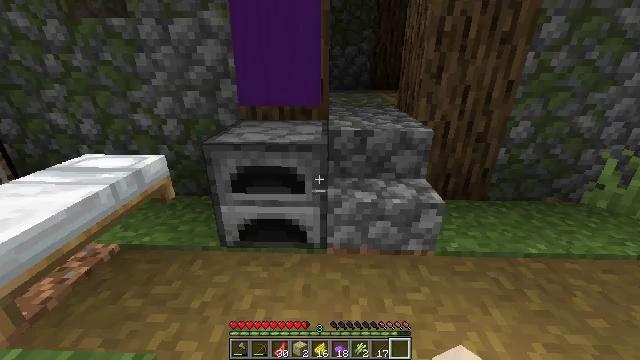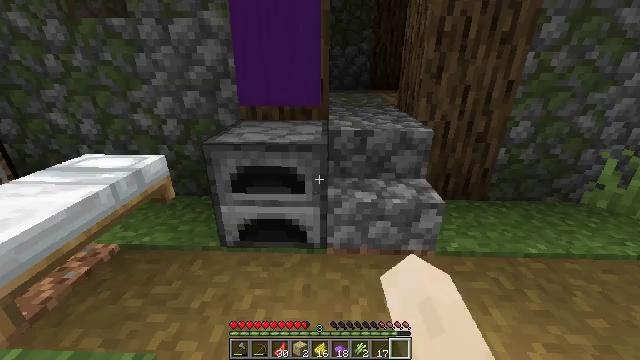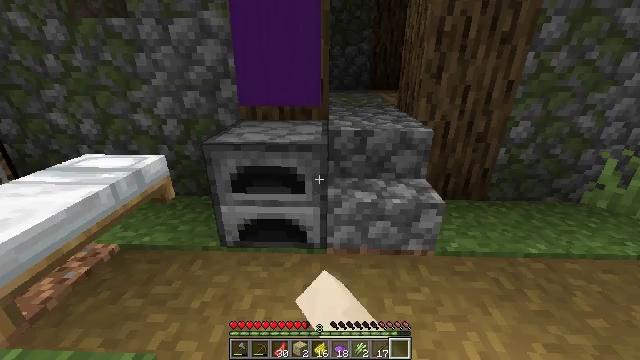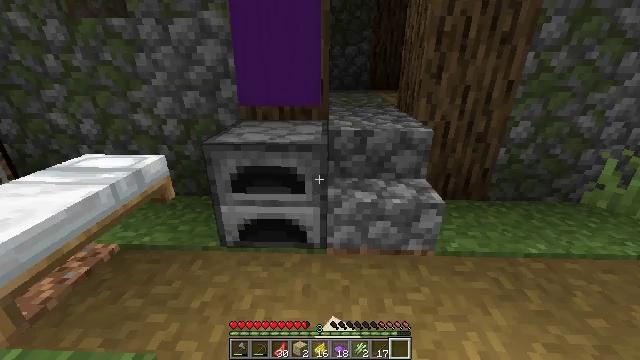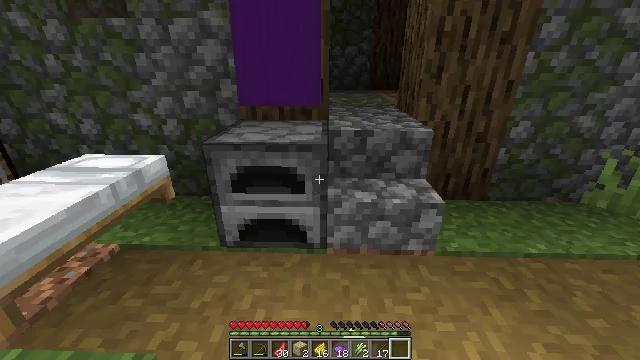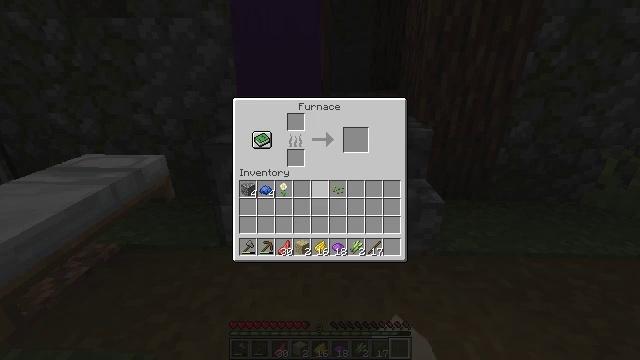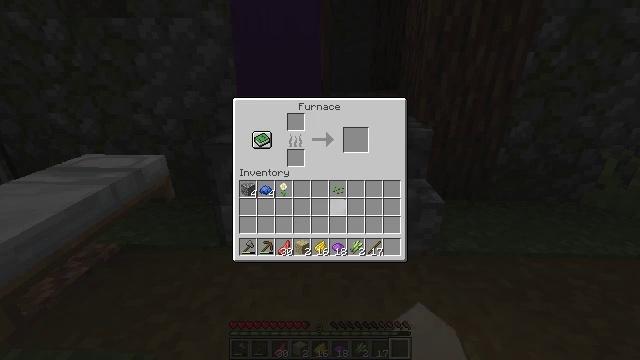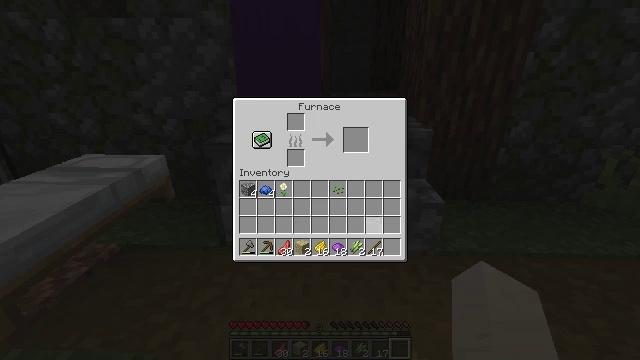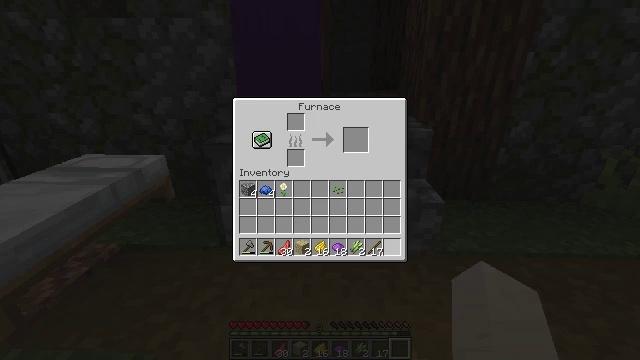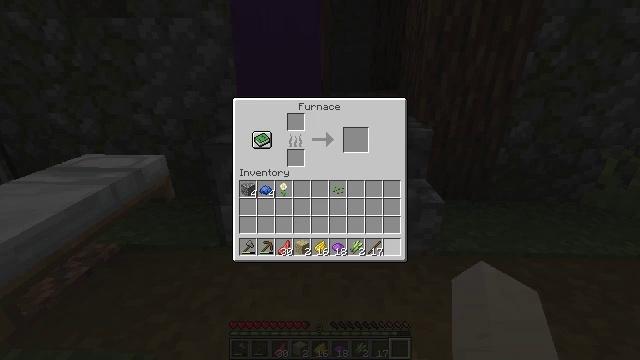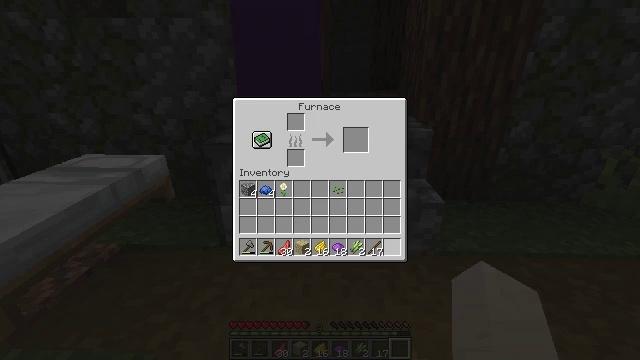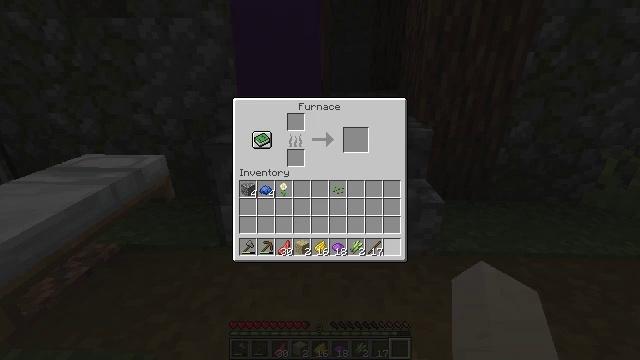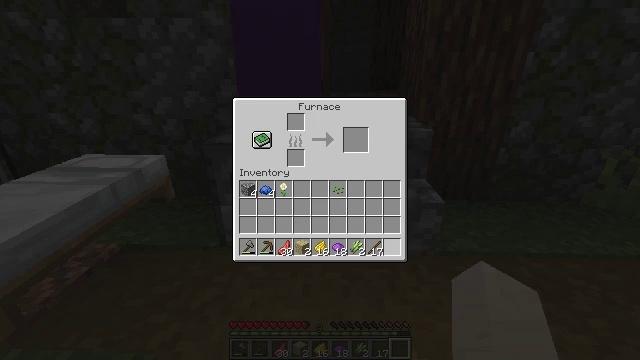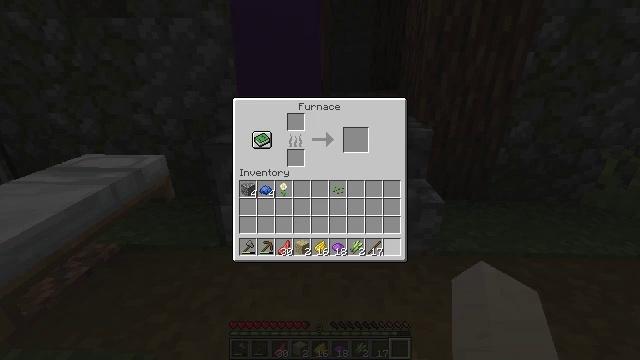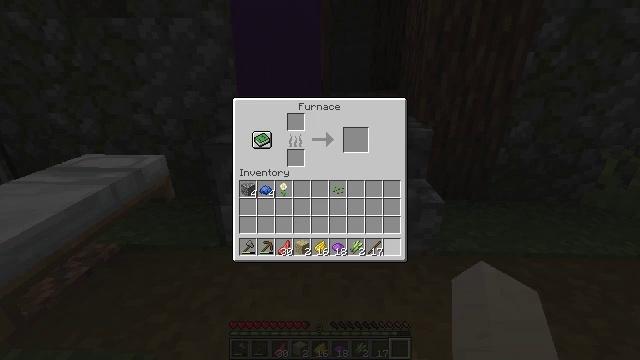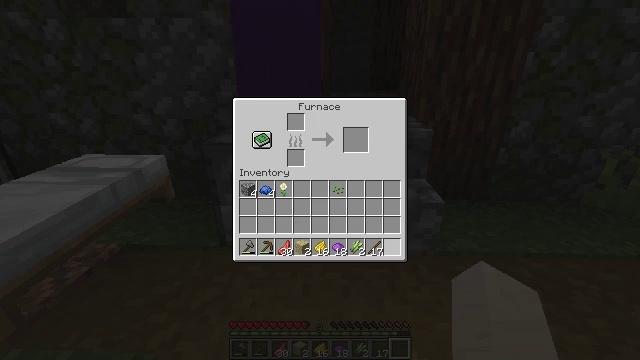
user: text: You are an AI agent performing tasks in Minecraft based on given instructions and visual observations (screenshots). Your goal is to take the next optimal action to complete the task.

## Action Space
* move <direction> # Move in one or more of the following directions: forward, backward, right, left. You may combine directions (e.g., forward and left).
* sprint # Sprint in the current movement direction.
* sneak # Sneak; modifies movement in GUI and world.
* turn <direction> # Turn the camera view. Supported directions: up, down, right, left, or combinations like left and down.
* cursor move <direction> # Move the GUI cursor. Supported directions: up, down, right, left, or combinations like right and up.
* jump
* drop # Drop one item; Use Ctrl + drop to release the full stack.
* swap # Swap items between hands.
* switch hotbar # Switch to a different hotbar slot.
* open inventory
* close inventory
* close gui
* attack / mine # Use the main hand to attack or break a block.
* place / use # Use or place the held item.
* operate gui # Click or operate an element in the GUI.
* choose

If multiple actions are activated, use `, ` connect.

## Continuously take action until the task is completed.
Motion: motion action
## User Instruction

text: Retrieve white wool from a structure.
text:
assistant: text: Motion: use / place
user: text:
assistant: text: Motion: use / place
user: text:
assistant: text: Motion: no_op
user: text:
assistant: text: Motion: no_op
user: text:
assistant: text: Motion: open gui
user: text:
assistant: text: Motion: cursor move right and down
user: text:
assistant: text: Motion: cursor move right and down
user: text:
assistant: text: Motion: sneak, cursor move right and down
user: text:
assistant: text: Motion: sneak
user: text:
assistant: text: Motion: sneak
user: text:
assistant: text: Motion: sneak
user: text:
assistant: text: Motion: sneak
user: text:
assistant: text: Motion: sneak
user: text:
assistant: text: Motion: sneak
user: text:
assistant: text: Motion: sneak
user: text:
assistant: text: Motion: sneak
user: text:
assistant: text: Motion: sneak
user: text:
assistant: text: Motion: sneak
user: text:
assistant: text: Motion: sneak
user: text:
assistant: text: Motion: sneak
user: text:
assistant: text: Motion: sneak
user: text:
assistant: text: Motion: sneak, cursor move left
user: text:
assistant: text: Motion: sneak, cursor move left and up
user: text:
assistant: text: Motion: sneak, cursor move left and up
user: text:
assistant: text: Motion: sneak, cursor move left and up
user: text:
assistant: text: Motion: sneak
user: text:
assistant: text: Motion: sneak
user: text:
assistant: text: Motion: sneak
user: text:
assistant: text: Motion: sneak
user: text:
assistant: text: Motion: sneak, cursor move left